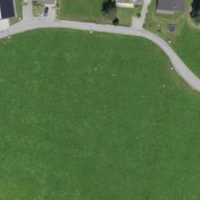
EUNIS habitat code: 26
Species observed at this site:
Lysimachia nemorum